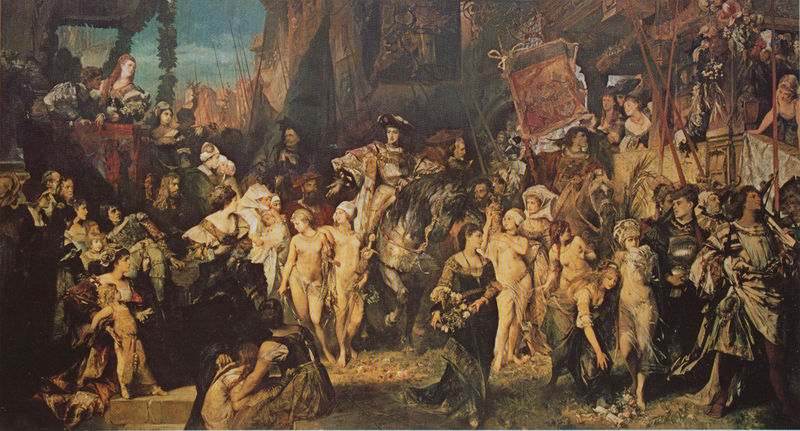
Titel: Einzug Karls V. in Antwerpen
Künstler: Hans Makart
Standort: Hamburg
Institution: Kunsthalle
Schlagwörter: berg, blau, dunkel, gemälde, himmel, mann, nackt, schatten, umhang, weiß, akte, frauen, grün, komposition, menschen, ocker, stadt, blume, blumen, braun, femmes, frau, hell, hut, kleid, kleider, licht, männer, schwarz, türkis, dame, gebäude, haus, rot, ansammlung, beige, fest, leute, menge, feier, jung, barock, historie, stehen, stein, herr, öl, erde, häuser, boden, gewand, haare, stoff, adel, gewänder, publikum, kinder, pferd, pferde, reiter, beine, rappe, reiten, balkon, schiff, fahnen, tribüne, zuschauer, fahne, flagge, gebirge, zug, banner, krieg, querformat, schlacht, treppe, gefolge, historienbild, kaiser, könig, soldaten, homme, korb, stufe, stufen, nackte, gruppen, stangen, viele, schwert, uniformen, waffen, soldat, volk, dreispitz, herrscher, allegorie, menschenmenge, ritter, fürst, marsch, rüstung, sieg, girlanden, triumph, gefangene, historienmalerei, empfang, tonig, blumenkranz, baldachin, lanzen, prozession, feldherr, zeltlager, königin, speere, mittelpunkt, begleitung, parade, karl, femme, gemölde, triumphzug, sklaven, marat, festzug, troubadour, cheval, robe, blumenkränze, roben, zelte, ville, standarte, waagen, roi, gahne, prachtvoll, rüstungen, massen, historia, antwerpen, belgeitung, columbus, einmarsch, einzug, einzug karl vi, kolumbus, menschenauflauf, siegeszug, sklavinnen, soldate, sänfte, triumpfzug, trumfzug, vordergrunf, chemin, drapeau, gens, victoire, hommes, franlreich, chevalier, armes, défilé, rue, route, reister, anike, foule, viele frauen, frauenhimmel, carosse, bwrg, exode